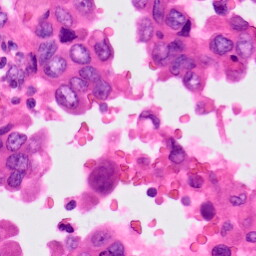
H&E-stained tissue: Lung